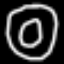
Label: donut